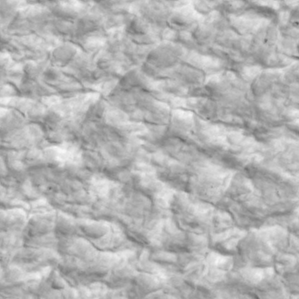
Label: non_frost